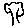
Label: tree